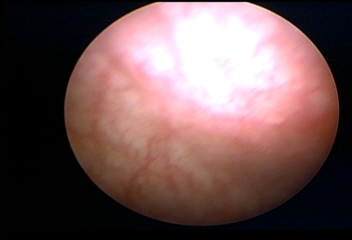
Modality: WLC
Class: Normal mucosa
Bladder cancer association: No